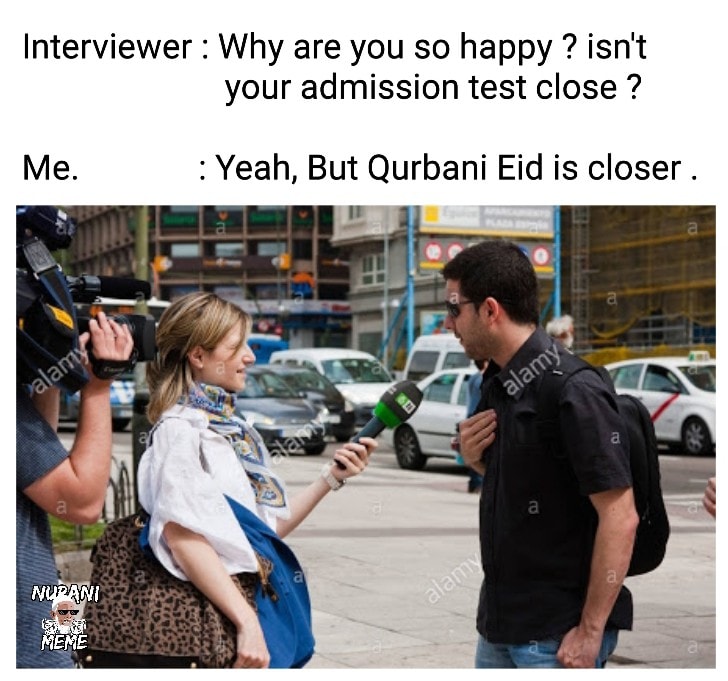
Caption: Interviewer : Why are you so happy ?  isn't your admission test close ?  Me  :   Yeah , But Qurbani Eid is closer .
Label: non-hate